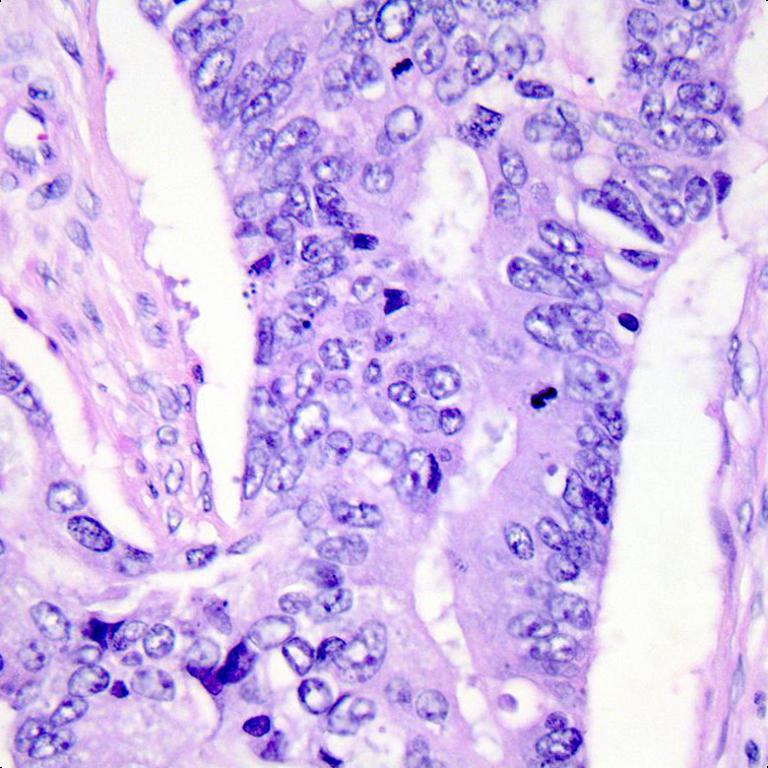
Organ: colon
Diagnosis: adenocarcinomas